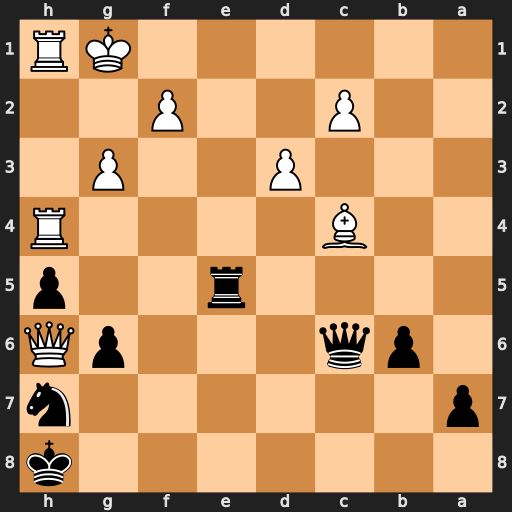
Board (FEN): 7k/p6n/1pq3pQ/4r2p/2B4R/3P2P1/2P2P2/6KR
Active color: b
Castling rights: -
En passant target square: -
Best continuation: Re1+ Kh2 Rxh1#